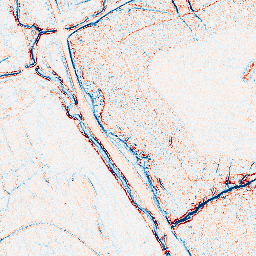
Category: edge_preserving
Decomposition family: anisotropic_diffusion
Decomposition parameters: iterations: 5
kappa: 100
gamma: 0.1
Upsampling method: bicubic
Upsampling parameters: scale: 8
Upsampling scale: 8